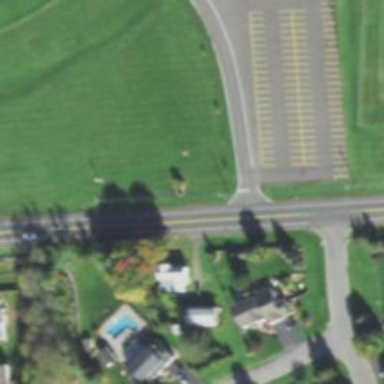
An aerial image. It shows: Disc golf basket.